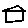
Label: house